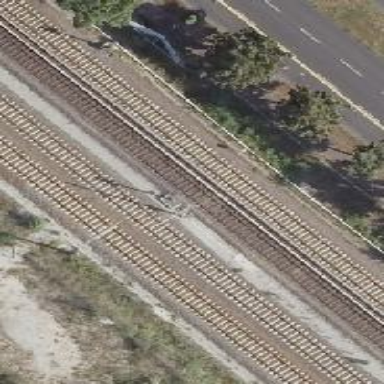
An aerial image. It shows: Railway signal.